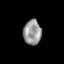
Tissue: prostate
Cell type: T cells
Senescence score: 0.3458
Nuclear area (px): 441
Mean DAPI intensity: 150.261